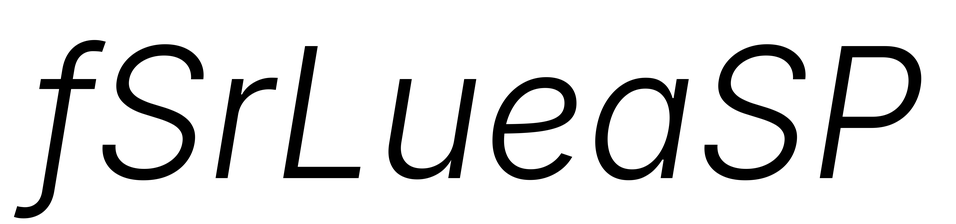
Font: Inter-Italic_Light_Italic